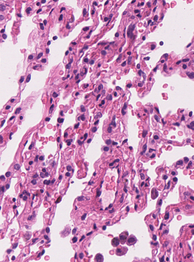
Tumor epithelial tissue: no
Tumor-associated stroma tissue: no
Normal tissue: yes